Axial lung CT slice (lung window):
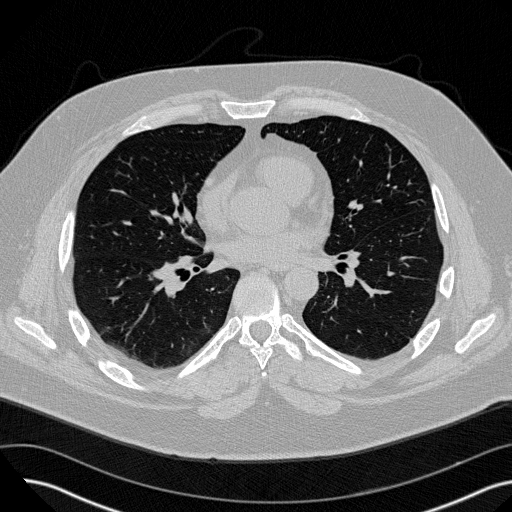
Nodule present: no